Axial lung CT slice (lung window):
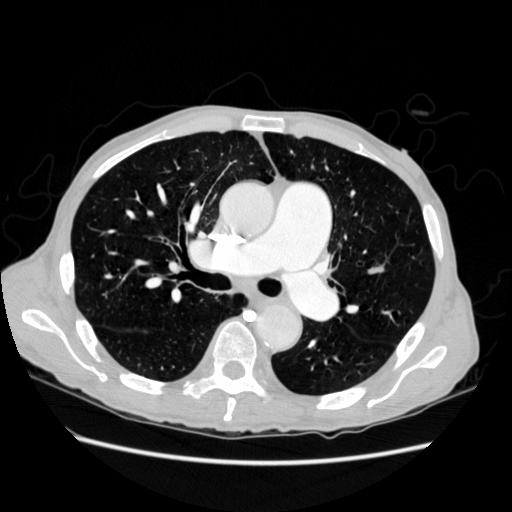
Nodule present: no